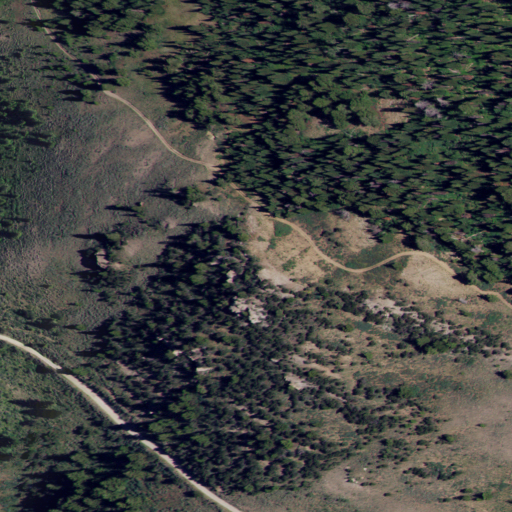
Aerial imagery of mountain in Idaho named Baldy Mountain containing shrub, evergreen forest, open development, and low intensity development